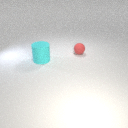
small red rubber sphere behind large cyan rubber cylinder